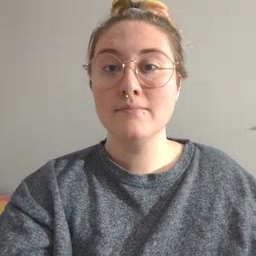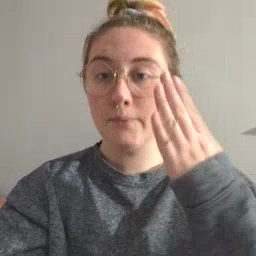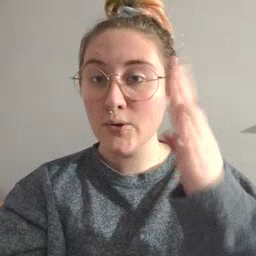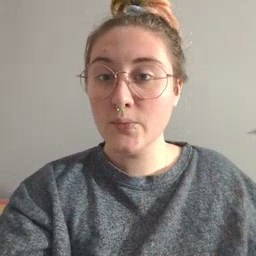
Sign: blue